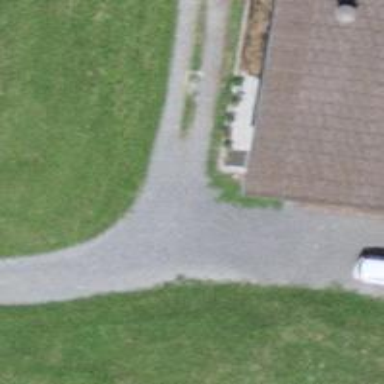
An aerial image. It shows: Driveway leading to service road.